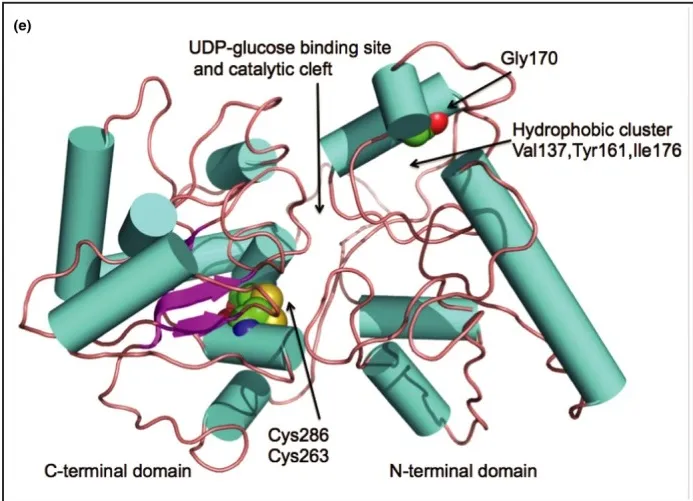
Mutation analysis and protein modelling. (e) The protein model of human POGLUT1. The enzyme structure is shown in cartoon format with cylinders (cyan) to represent alpha-helices, and arrows (purple) beta-strands that are linked by coils (brown). The residues Gly170, Cys263 and Cys286 are depicted in CPK representation coloured N blue, S yellow, O red and C green. The N-terminal domain consists of residues 1-180. The modelling predicts that each missense mutation, p. Gly170Glu and p. Cys286Tyr, would compromise enzyme activity due to a reduction in stability of the protein fold near the active site.
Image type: radiology (x_ray)